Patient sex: M
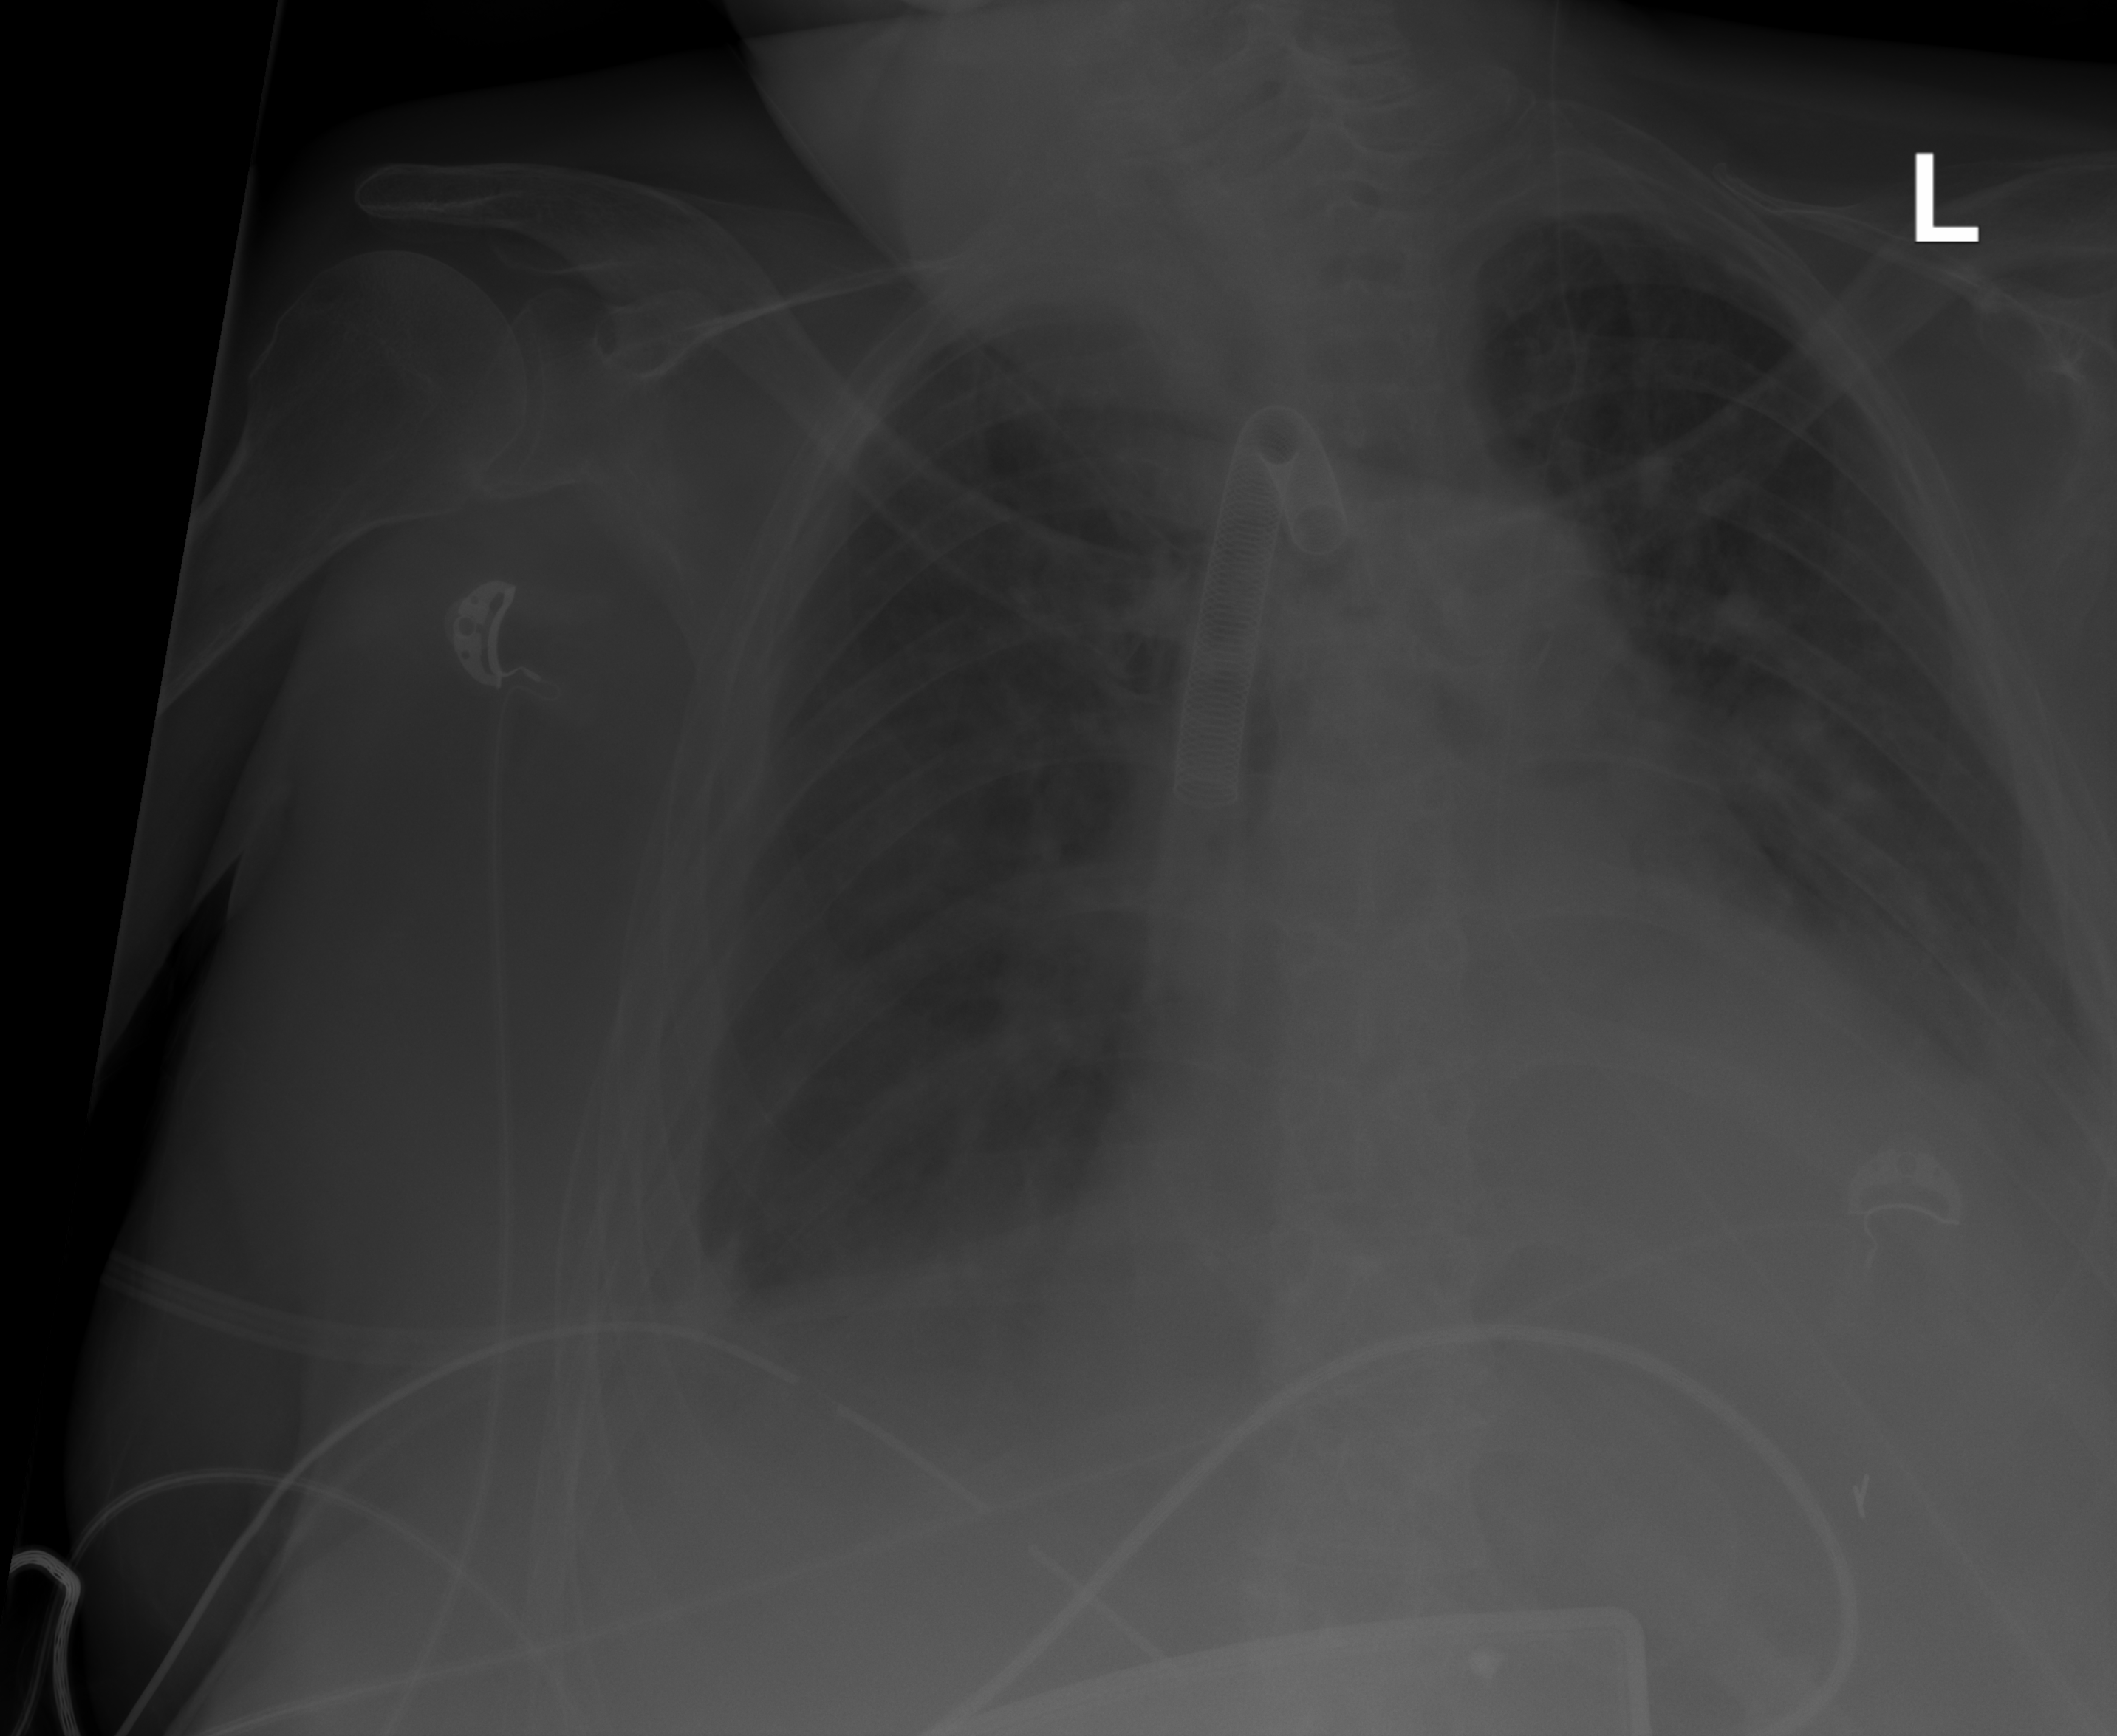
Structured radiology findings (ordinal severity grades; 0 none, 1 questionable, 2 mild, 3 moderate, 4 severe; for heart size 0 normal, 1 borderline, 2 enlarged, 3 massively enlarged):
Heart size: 2
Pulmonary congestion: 2
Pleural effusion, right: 3
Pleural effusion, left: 2
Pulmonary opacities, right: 2
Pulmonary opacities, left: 1
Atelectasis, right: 2
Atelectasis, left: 2